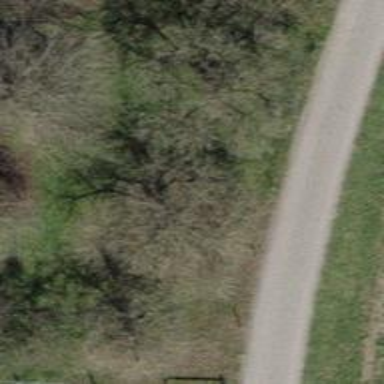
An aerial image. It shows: Single tag "natural: tree."